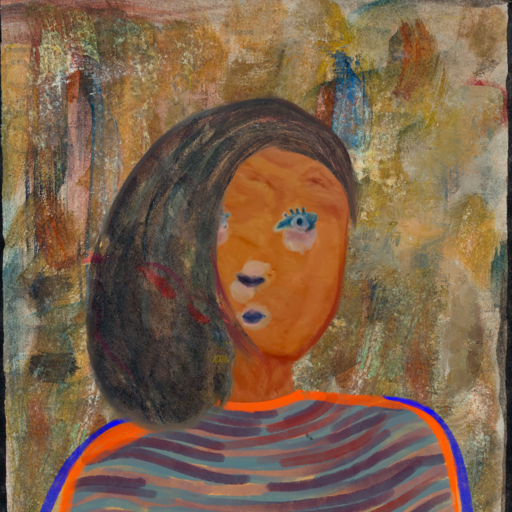
Background: Pipe, Head And Neck Front: Pious_Lady, Face Front: Hill_Girl, Bust: Experience, Hair Front: Gypsy_Mother, Head Accessory: Blank, Second Necklace: Blank, Necklace: Blank, Baby: Blank